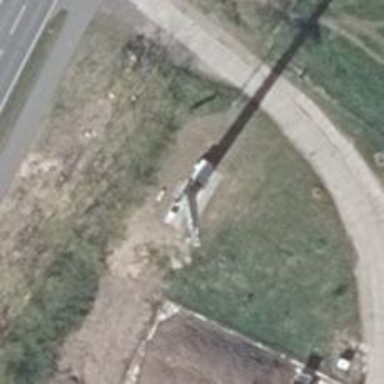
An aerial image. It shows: Mast tower used for communication.